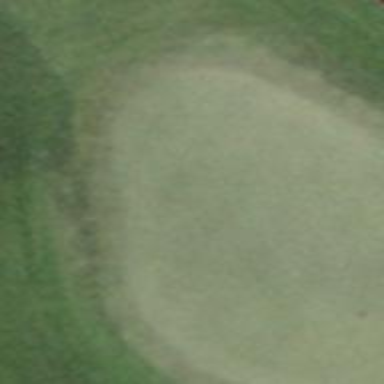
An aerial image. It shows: Picturesque green golfing area with grass land use.